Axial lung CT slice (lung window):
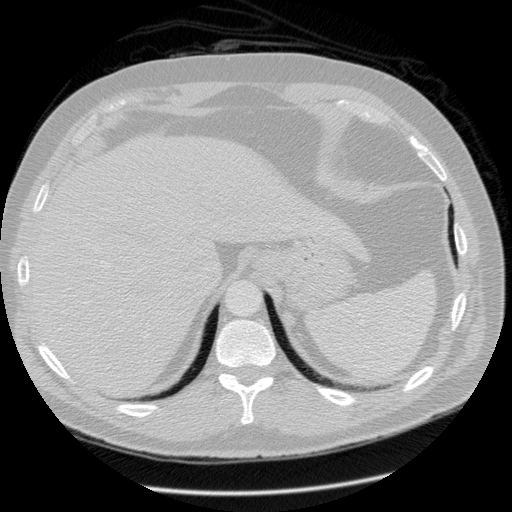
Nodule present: no